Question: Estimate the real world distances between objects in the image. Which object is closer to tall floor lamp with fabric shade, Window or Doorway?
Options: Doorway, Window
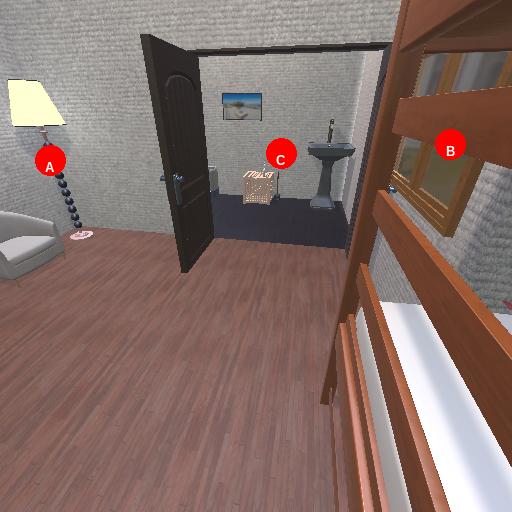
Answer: Doorway